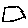
Label: hexagon